Field crop: maize
Growth stage: 2
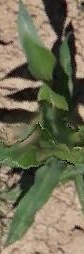
Species: maize